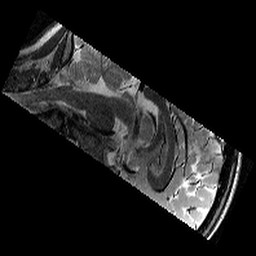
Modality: T2w
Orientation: sagittal
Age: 10
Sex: female
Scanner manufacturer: siemens
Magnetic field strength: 3 T
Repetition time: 9.23 s
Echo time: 0.067 s